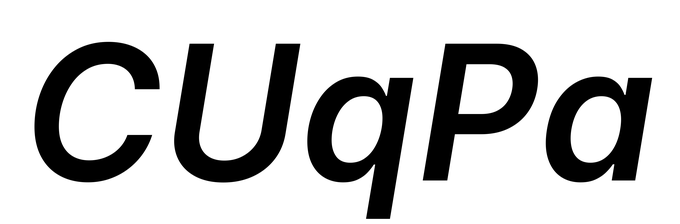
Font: Inter-Italic_SemiBold_Italic